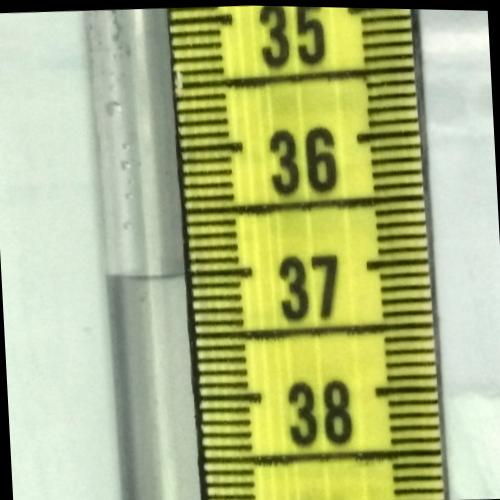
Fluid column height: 37.0 cm